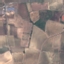
Land use / land cover class: PermanentCrop